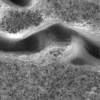
Label: not_dusty